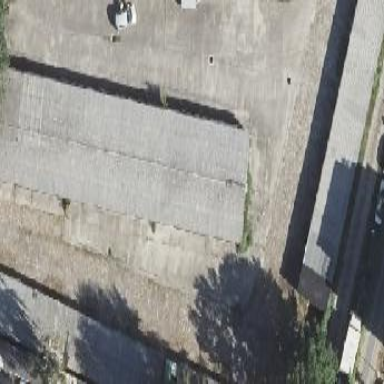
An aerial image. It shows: Group of garages.